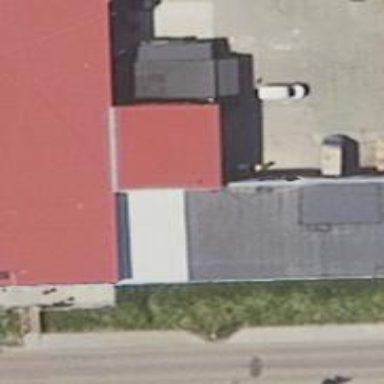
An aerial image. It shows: Clothing store.